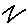
Label: zigzag